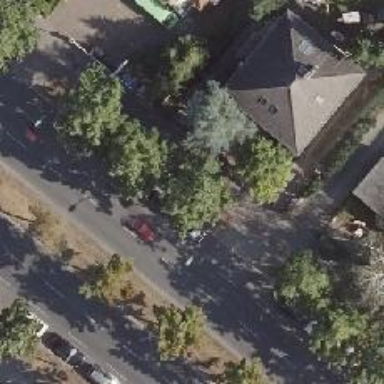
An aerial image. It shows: Beautiful avenue lined with deciduous broadleaved trees.